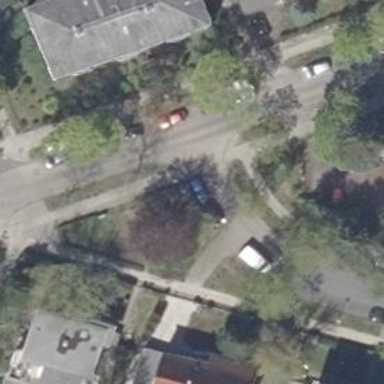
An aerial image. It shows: Avenue lined with deciduous broadleaved trees.